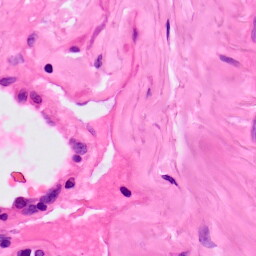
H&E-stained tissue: Lung